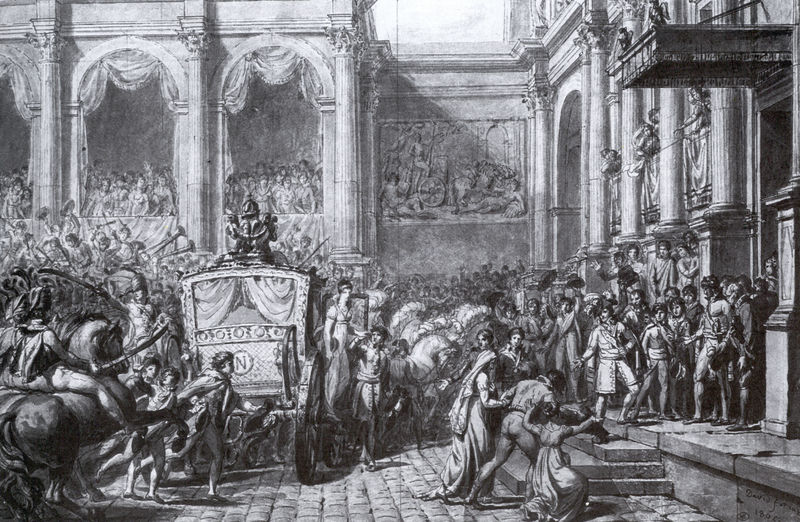
Titel: L'arrivée de l'Empereur à l'Hôtel de Ville, Die Ankunft des Kaisers am Hôtel de Ville
Künstler: Jacques Louis David
Standort: Paris
Institution: Musée du Louvre
Schlagwörter: himmel, mann, schatten, weiß, frauen, menschen, ocker, stadt, fenster, frankreich, frau, grau, hut, licht, männer, paris, schwarz, skizze, szene, säule, säulen, tür, zeichnung, dame, gebäude, haus, schloss, beige, fest, gesellschaft, masse, versammlung, gericht, architektur, barock, geschichte, hinrichtung, steine, vorhang, häuser, sonne, theater, kinder, ofen, pferd, pferde, reiter, räder, kanneliert, balkon, relief, bogen, pflaster, zuschauer, grafik, graphik, hof, droschke, kutsche, empore, pilaster, rad, wagen, beobachter, krieg, schlacht, treppe, treppen, könig, soldaten, gardinen, vorhänge, stufen, tor, bögen, innenhof, loggia, offen, antike, palast, kohle, aufruhr, linear, druck, schwarz weiss, radierung, stich, pflastersteine, revolution, schwert, säbel, uniform, uniformen, waffen, aufstand, knien, auflauf, menschenmasse, volk, napoleon, degen, menschenmenge, feldzug, heer, schimmel, arkaden, kapitelle, girlanden, portal, besuch, triumph, ionisch, eroberung, empfang, griechenland, freitreppe, baldachin, feldherr, drapé, königin, fanfaren, ankunft, begrüßung, dorisch, meute, aufregung, david, gefangener, josefine, josephine, josphine, jubbel, jubel, korinthisch, kupferstich, reliefs, tribünen, vordach, zix, aussteigen, cheval, chevaux, kaiserin, kannelur, balcon, einzug, sääule, pöbel, verrat, söulen, kutche, salle, soldat, pfred, militaire, royal, n, carosse, architeektur, gewalzeichnungt, vor dem ball, mensg, attroupement, millitare